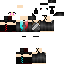
A female human skin with dark skin, wearing brown long hair dressed in a blue tshirt and black pants, featuring a closed mouth.